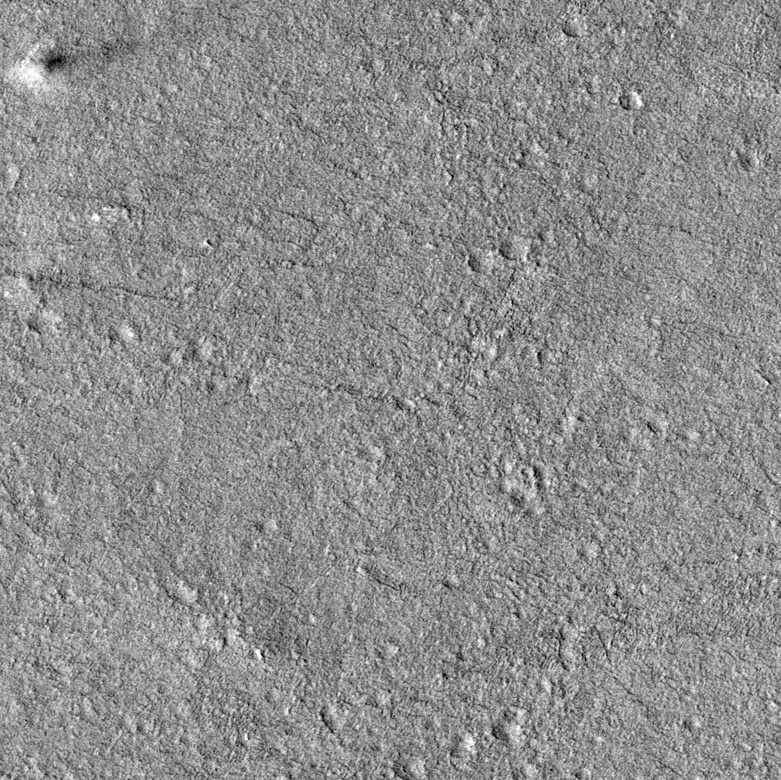
Label: dustdevil